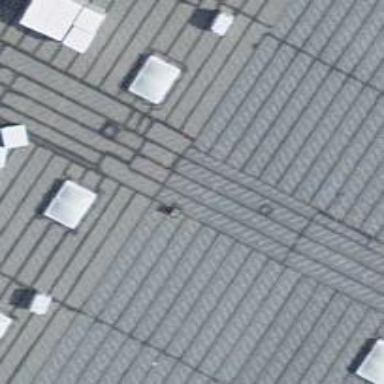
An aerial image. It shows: Solar power generator.